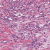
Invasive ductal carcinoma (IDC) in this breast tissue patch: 1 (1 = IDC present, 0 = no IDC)